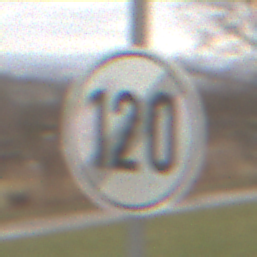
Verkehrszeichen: EndeGeschwindigkeit120
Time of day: Midday
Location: Outdoor (Nature)
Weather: Overcast
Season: NotSpecified
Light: Natural